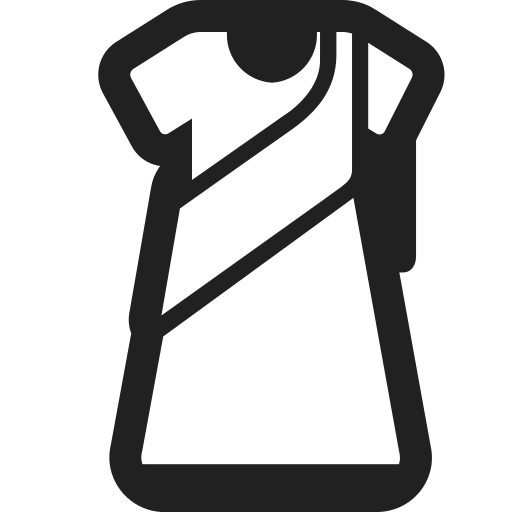
sari high contrast